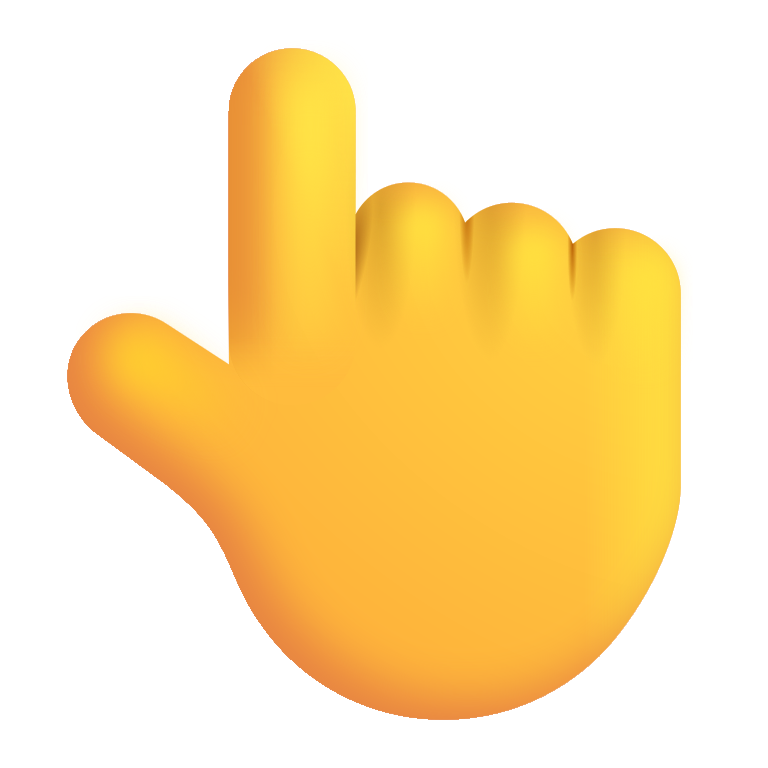
backhand index pointing up color default